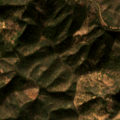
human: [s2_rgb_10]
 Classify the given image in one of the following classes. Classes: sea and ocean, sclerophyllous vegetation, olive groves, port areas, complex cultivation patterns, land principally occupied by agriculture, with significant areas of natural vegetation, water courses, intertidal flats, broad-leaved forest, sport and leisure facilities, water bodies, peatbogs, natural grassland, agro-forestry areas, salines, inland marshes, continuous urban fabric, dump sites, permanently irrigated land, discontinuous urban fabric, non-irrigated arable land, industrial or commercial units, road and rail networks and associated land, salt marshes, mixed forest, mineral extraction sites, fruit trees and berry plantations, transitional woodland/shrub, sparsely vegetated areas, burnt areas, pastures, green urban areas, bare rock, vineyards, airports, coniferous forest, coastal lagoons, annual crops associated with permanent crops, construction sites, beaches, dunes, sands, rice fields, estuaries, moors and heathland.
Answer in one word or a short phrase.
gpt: broad-leaved forest, transitional woodland/shrub